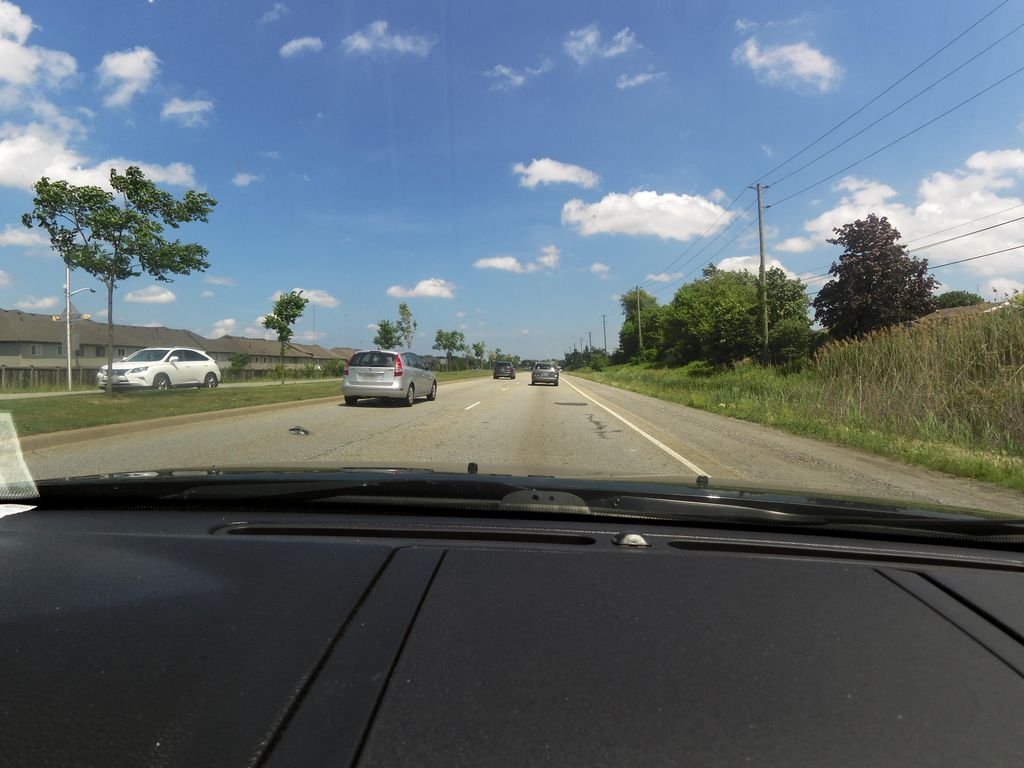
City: hamilton